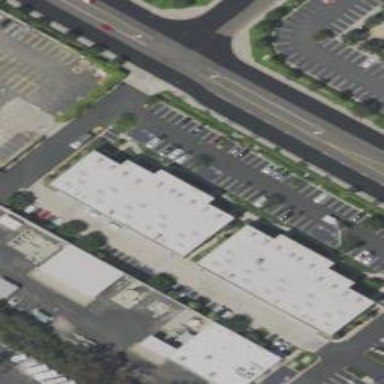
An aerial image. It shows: Commercial building.